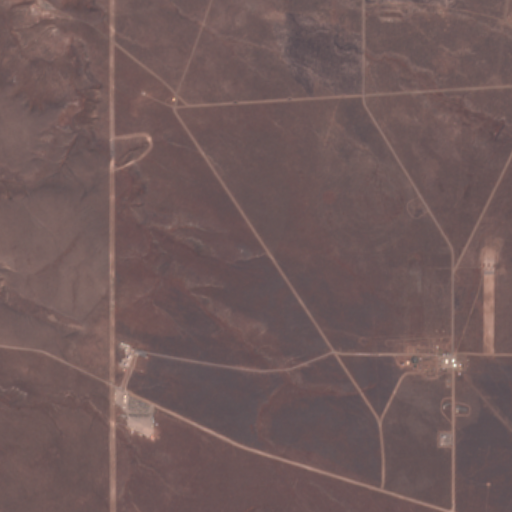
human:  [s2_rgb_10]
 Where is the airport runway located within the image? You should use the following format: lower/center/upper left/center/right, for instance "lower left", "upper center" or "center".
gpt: The airport runway is located in the upper right of the image.
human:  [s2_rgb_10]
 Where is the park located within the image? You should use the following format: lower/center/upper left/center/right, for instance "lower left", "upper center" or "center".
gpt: There is no park in the image.